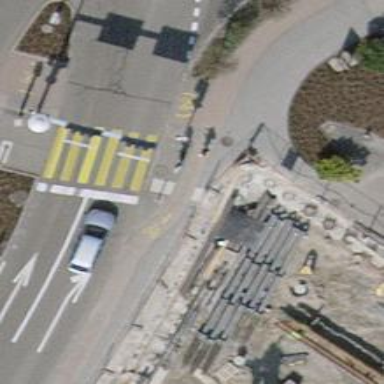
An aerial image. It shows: Asphalt path with cycle lane surfaced with paving stones.